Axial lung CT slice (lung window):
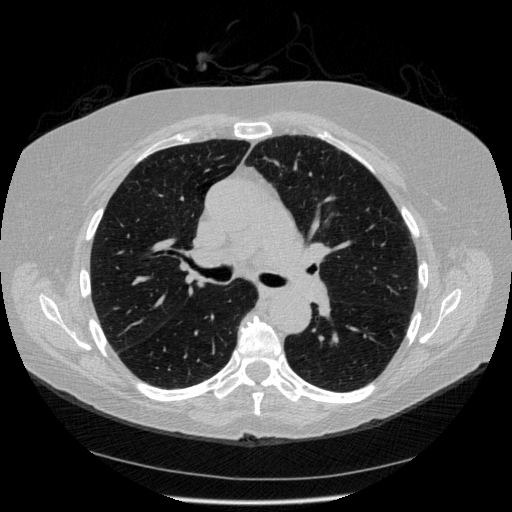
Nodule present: no